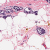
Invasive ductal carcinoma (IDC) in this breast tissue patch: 1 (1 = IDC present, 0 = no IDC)